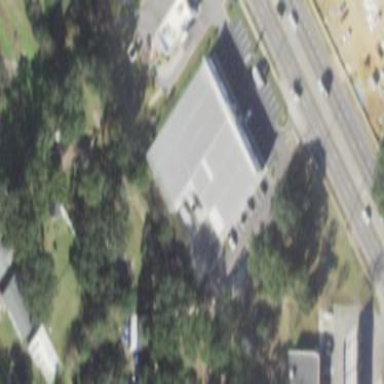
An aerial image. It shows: Building that houses furniture shop.